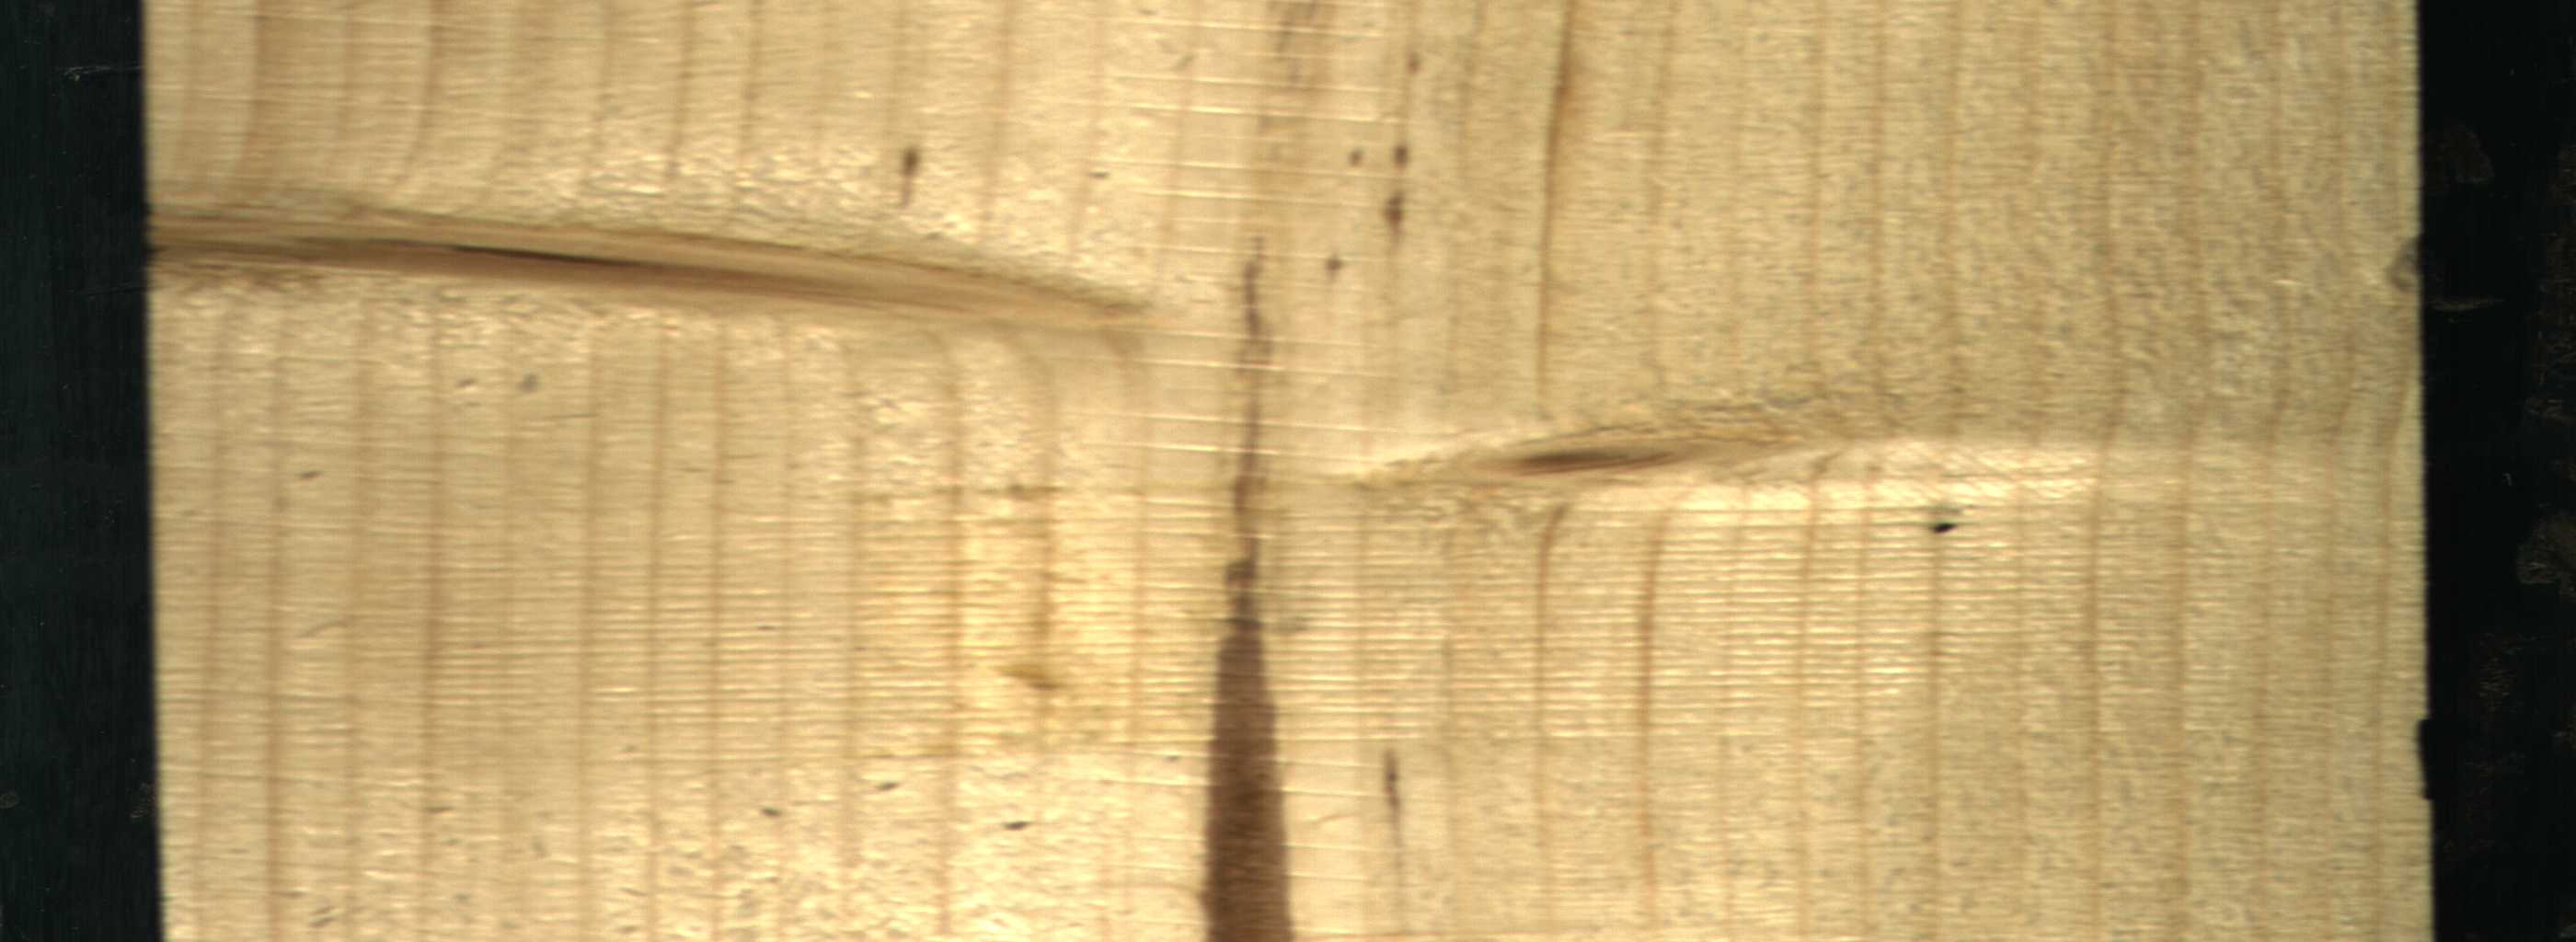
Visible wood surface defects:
Marrow
Crack
Crack
Live_Knot
Live_Knot